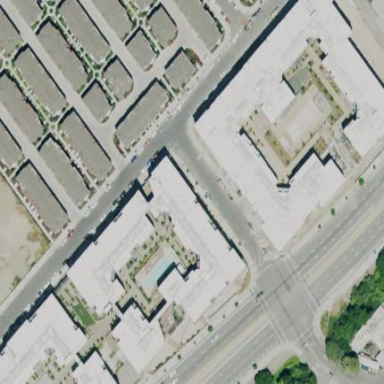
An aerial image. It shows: Town homes in residential area.